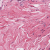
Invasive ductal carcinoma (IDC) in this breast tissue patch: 0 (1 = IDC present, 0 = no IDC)